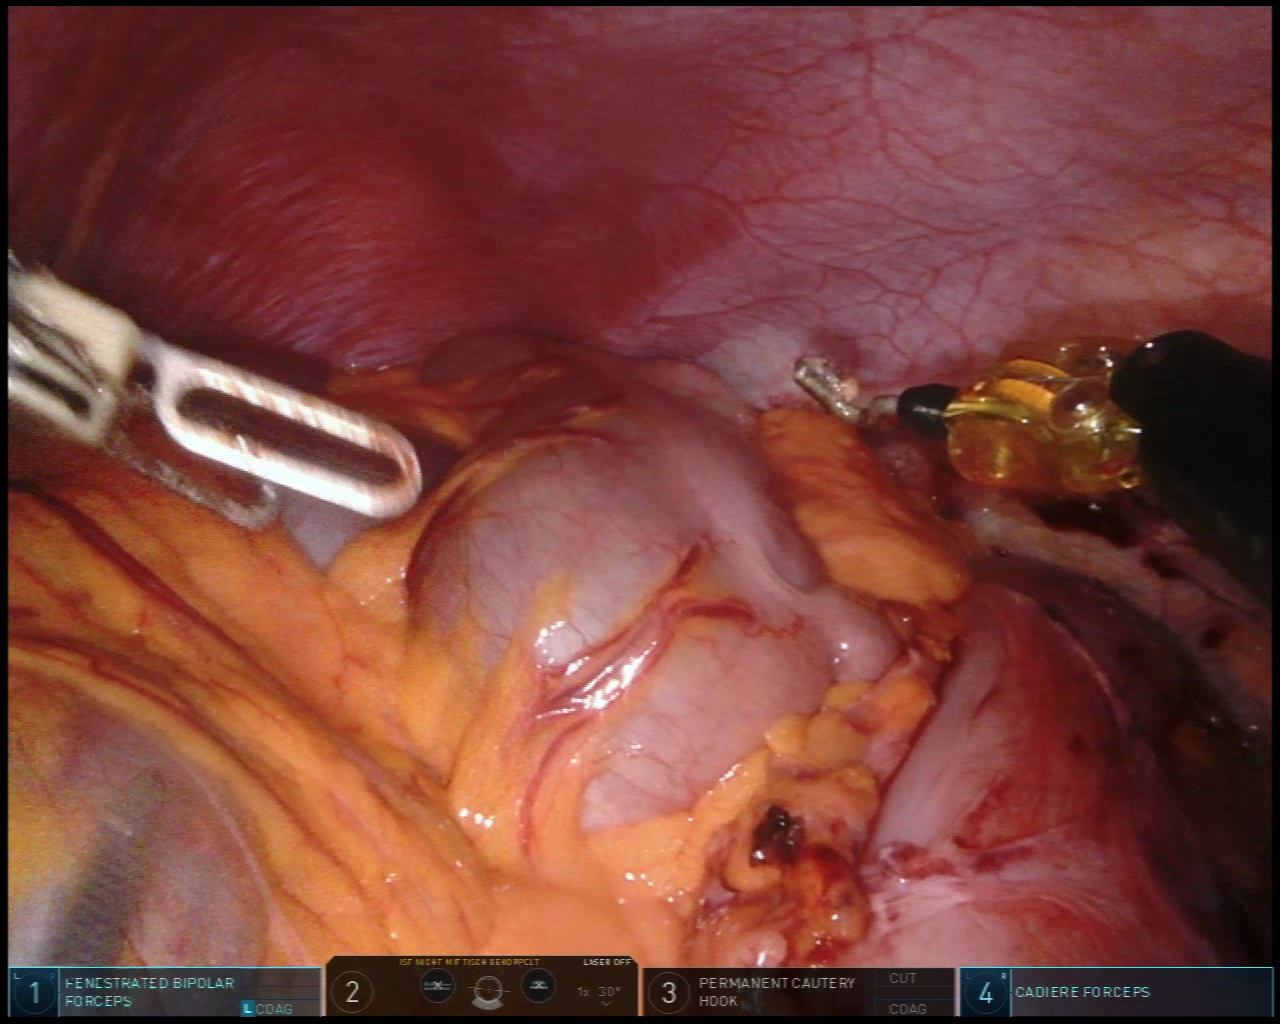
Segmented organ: colon
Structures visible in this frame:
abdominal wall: yes
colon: yes
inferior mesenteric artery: no
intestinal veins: no
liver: no
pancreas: no
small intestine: no
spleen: no
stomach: no
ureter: no
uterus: no
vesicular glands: no